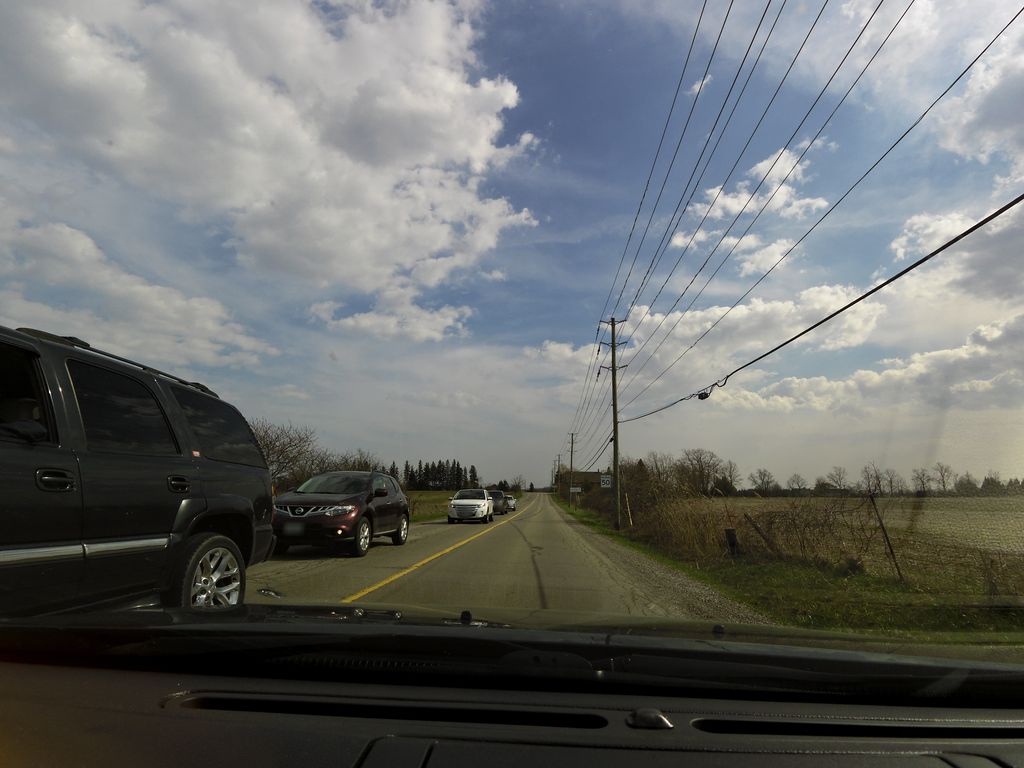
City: hamilton